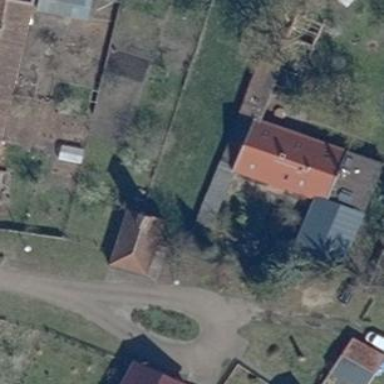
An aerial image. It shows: Simple and straightforward house.